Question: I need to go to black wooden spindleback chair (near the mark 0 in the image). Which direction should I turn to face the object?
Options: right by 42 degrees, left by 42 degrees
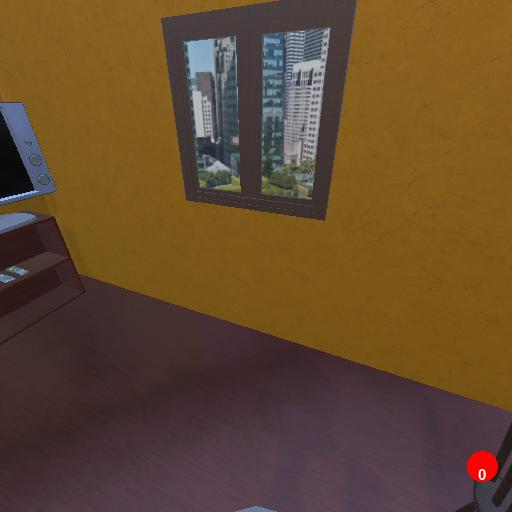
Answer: right by 42 degrees